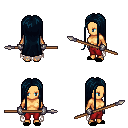
a pixel art fantasy rpg character, female body template, human, tanned skin, gray tattered cape, red pants, raven extra-long hairstyle, metal gloves, black slippers, spear, four views (front, back, left, right), 2x2 character sprite sheet, small pixel art, hard edges, no anti-aliasing